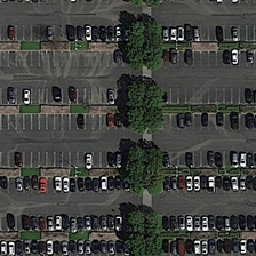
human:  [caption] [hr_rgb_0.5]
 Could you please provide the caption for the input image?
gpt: There is a row of green trees in the middle of a large parking lot.

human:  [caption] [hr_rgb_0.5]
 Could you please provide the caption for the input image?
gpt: A row of green trees is in the middle of a big parking lot.

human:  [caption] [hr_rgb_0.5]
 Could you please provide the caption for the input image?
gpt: This parking car is decorated with several plants.

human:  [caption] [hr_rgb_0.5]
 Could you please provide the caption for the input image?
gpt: There are no more cars in this plant decorated parking lot.

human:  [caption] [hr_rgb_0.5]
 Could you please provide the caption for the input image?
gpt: A row of green trees are in the middle of a big parking lot.